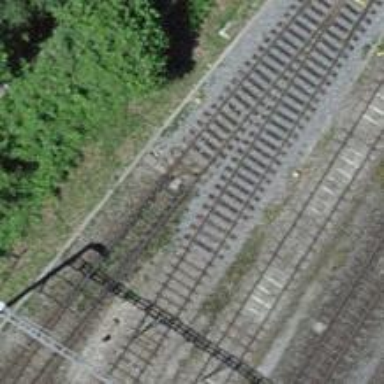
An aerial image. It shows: Single-track electrified railway siding with contact line for service.